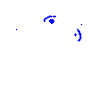
Particle: electron